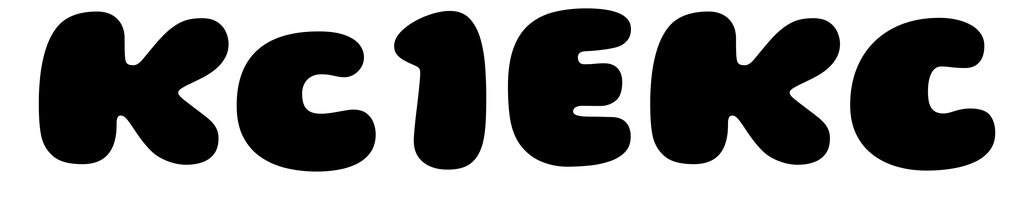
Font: Gluten_Black